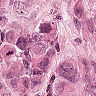
Metastatic tissue present: yes